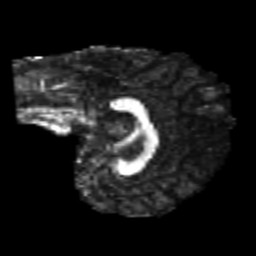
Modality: FA
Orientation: sagittal
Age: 25
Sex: male
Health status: healthy
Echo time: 0.074 s